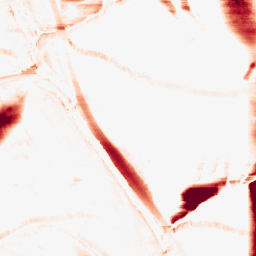
Category: morphological
Decomposition family: morphological_rect
Decomposition parameters: operation: opening
width: 50
height: 10
Upsampling method: quadratic
Upsampling parameters: scale: 8
Upsampling scale: 8